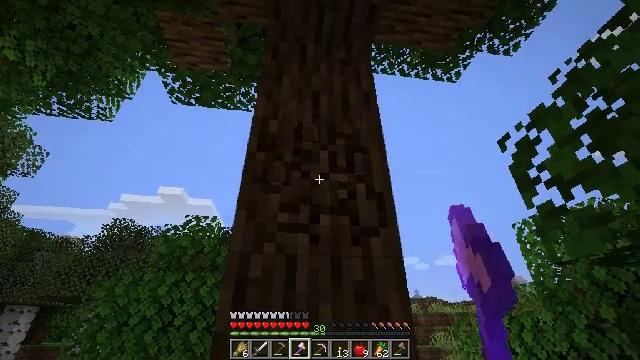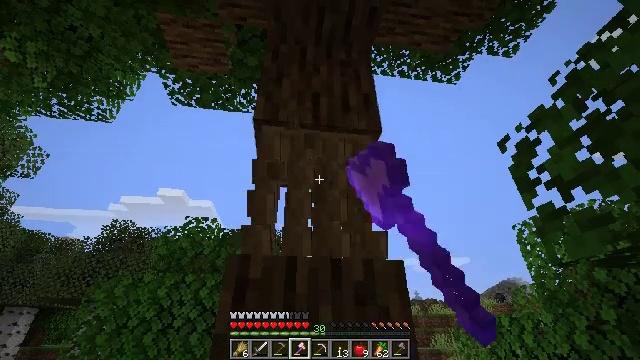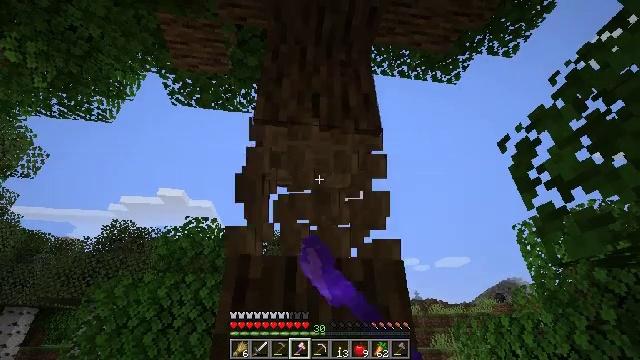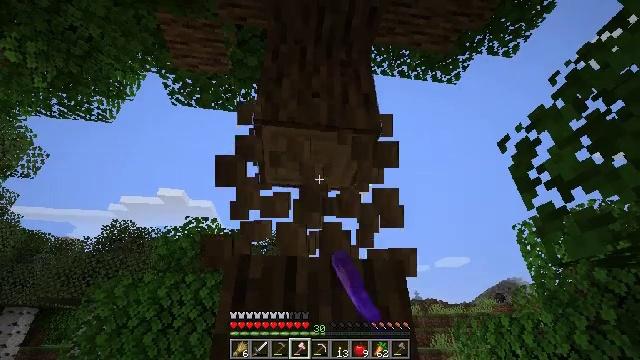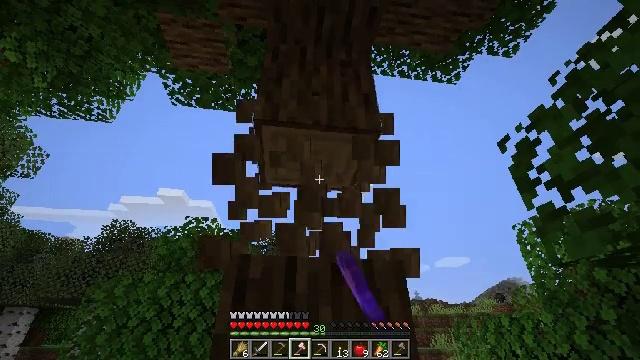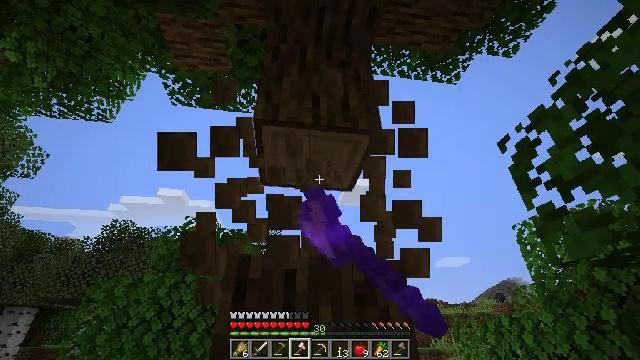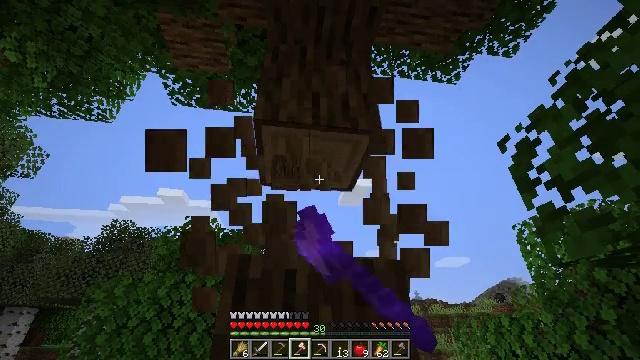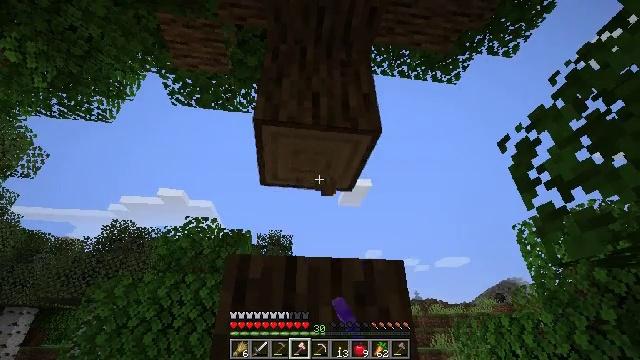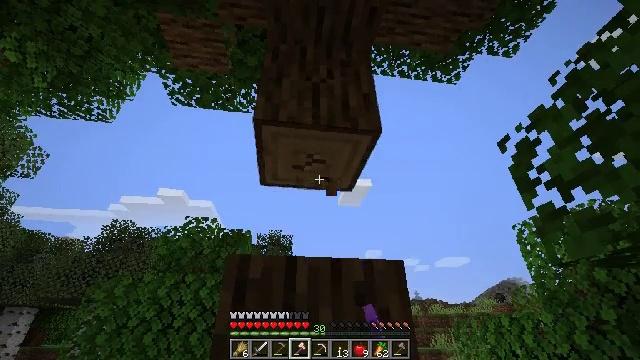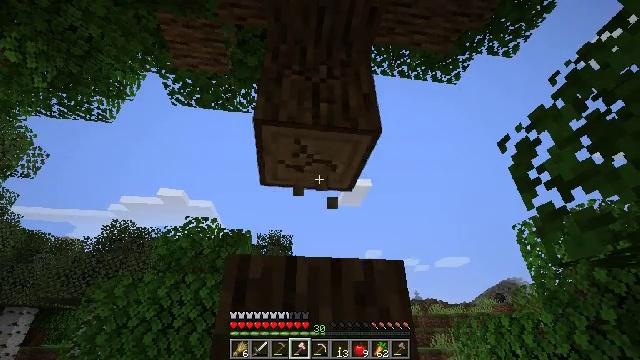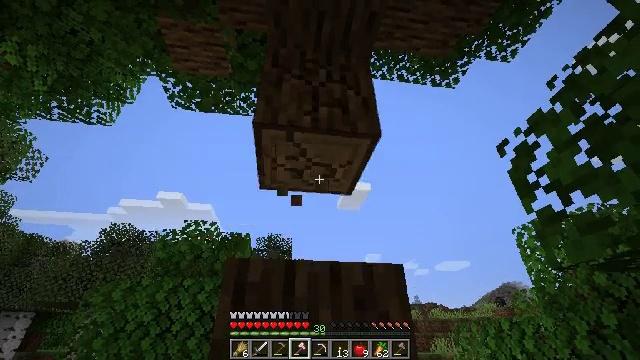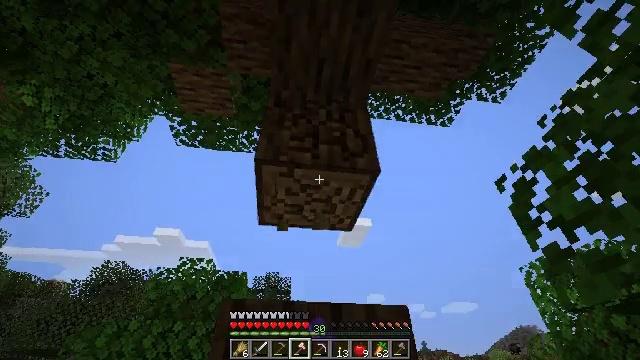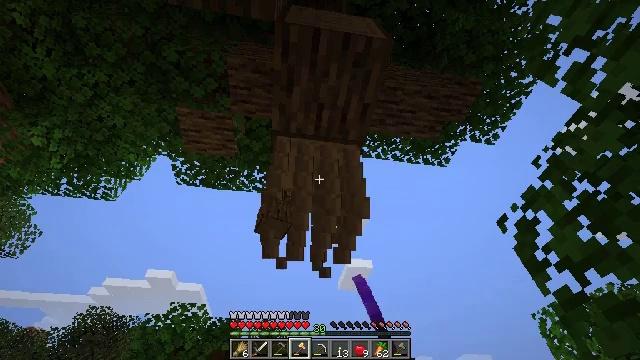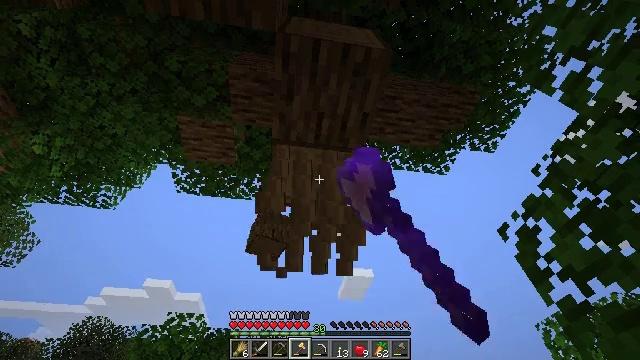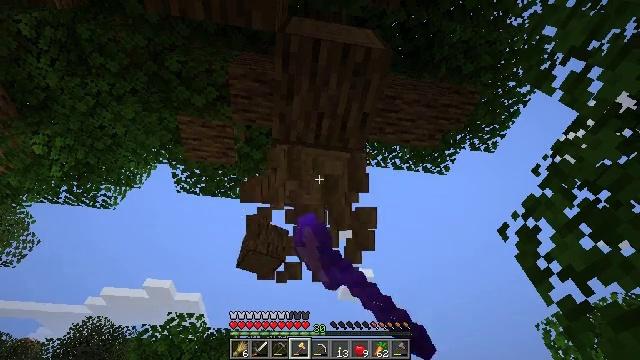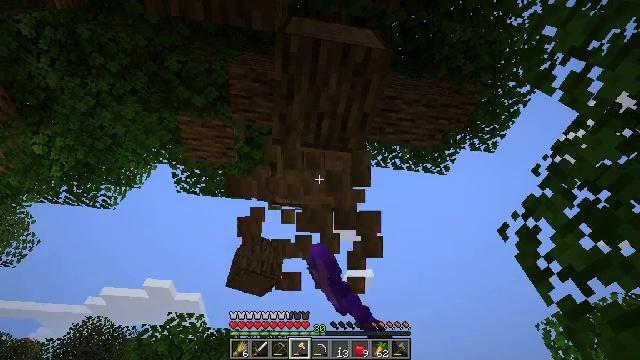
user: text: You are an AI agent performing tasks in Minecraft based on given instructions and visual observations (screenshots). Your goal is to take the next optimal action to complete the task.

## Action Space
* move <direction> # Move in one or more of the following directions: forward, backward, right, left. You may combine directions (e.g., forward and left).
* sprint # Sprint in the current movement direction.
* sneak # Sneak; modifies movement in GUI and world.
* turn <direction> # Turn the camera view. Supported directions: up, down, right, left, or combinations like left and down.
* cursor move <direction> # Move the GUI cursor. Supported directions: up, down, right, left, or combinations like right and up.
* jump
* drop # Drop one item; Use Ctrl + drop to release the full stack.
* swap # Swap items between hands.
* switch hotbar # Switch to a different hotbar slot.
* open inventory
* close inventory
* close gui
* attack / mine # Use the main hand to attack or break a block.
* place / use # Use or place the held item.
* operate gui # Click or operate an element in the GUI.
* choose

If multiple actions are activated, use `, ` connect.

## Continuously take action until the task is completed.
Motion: motion action
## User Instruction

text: Gather oak logs from trees.
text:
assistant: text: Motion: attack / mine
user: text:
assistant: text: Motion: attack / mine
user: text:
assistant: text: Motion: attack / mine
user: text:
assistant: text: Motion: attack / mine
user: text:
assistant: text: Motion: attack / mine
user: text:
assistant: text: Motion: attack / mine
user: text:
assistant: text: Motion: attack / mine
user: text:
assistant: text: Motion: attack / mine
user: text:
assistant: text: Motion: attack / mine
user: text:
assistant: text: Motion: attack / mine
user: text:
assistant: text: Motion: turn up, attack / mine
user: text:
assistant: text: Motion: turn up, attack / mine
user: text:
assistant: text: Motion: turn up, attack / mine
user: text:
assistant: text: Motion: attack / mine
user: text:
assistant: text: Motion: attack / mine
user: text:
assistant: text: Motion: attack / mine
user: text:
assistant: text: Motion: attack / mine
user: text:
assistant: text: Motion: attack / mine
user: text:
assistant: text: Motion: attack / mine
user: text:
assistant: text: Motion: attack / mine
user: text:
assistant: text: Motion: turn up, attack / mine
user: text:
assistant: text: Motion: turn up, attack / mine
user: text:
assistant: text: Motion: turn up, attack / mine
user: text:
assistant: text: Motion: turn up, attack / mine
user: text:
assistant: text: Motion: attack / mine
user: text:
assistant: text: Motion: attack / mine
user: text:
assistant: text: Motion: attack / mine
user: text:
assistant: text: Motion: attack / mine
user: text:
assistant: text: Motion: attack / mine
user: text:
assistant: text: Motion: attack / mine